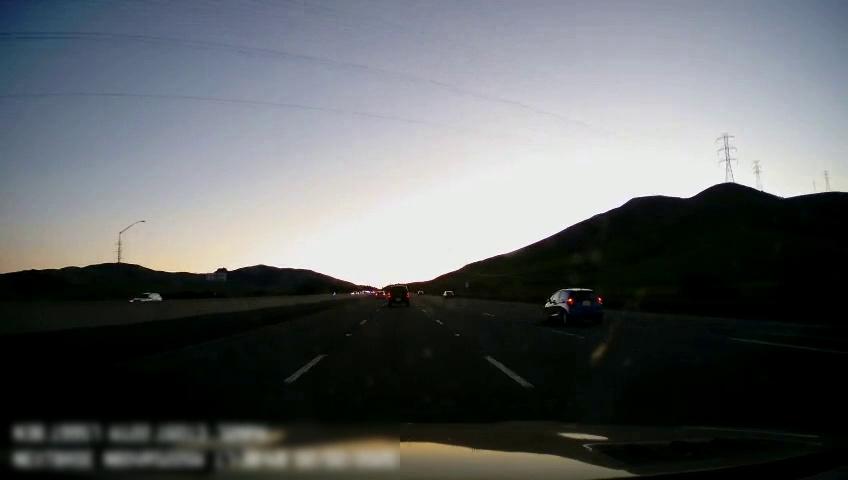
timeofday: Day
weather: Sunny
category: Drivable Space
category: Vehicles | Car
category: Vehicles | SUV
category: Vehicles | Car
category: Vehicles | SUV
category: Vehicles | Car
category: Lanes | Alternate Lane
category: Lanes | Current Lane
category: Lanes | Current Lane
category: Lanes | Alternate Lane
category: Lanes | Alternate Lane
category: Lanes | Alternate Lane
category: Lanes | Alternate Lane